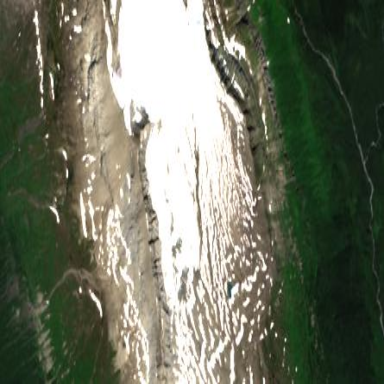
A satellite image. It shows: Stunning view of glacier.